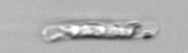
Label: Guinardia_striata